Question: I had an image in my project which I removed (remove references) due to not needing it.
It transpires that I actually do need it, however now when I try to copy it back I get the following error - even though the image is not in my images folder any more - how is this fixed?
Thanks

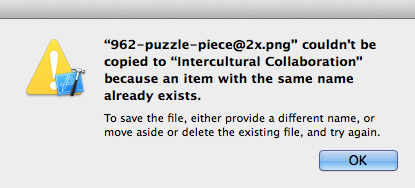
Answer: Open the folder (in Finder) that your app is contained in. A shortcut is to right click on an object and choose "Show in finder". Once you're in the folder, hunt around for an image named "962-puzzle-piece@2x.png". When you find it, delete it (drag it to the trash).
When you 'remove references', Xcode leaves the image in the project folder, and simply doesn't show it to you. Then when you try to add an image of the same name, it fails because there's already an image by that name in the folder Xcode tries to add it to.
You can avoid this entirely by selecting "Move to Trash" in this dialog when you delete things: